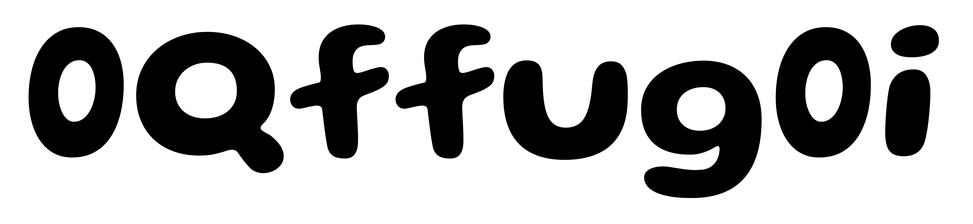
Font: Gluten_SemiBold